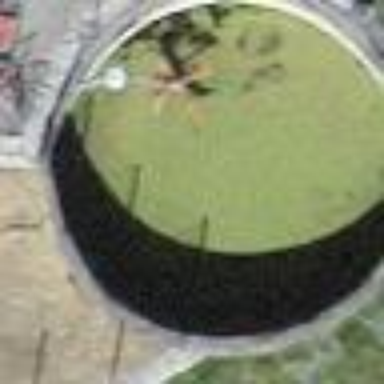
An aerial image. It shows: Sewage reservoir.